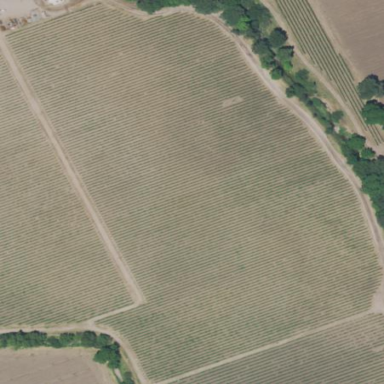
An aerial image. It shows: Vineyard with grape crops.